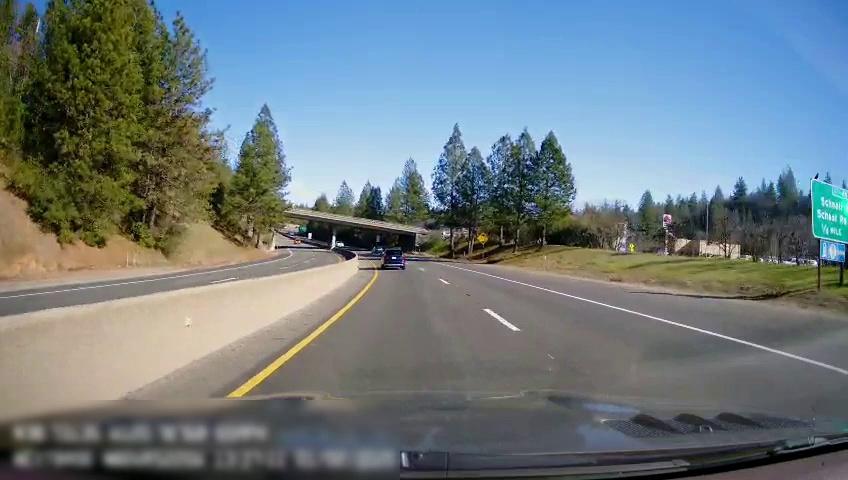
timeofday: Day
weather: Sunny
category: Drivable Space
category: Drivable Space
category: Vehicles | Truck
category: Vehicles | SUV
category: Lanes | Current Lane
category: Lanes | Current Lane
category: Lanes | Alternate Lane
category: Lanes | Opposite Lane
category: Lanes | Opposite Lane
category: Traffic | Signs
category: Traffic | Signs
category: Traffic | Signs